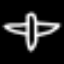
Label: airplane